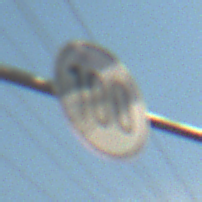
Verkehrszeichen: EndeGeschwindigkeit100
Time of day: MorningAfternoon
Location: Outdoor (Suburban)
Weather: PartlyCloudy
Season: NotSpecified
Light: Natural